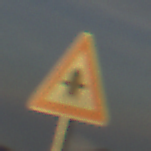
Verkehrszeichen: Vorfahrt
Umgebung: Outdoor, Nature
Tageszeit: SunriseSunset
Wetter: PartlyCloudy
Licht: Natural
Jahreszeit: Summer
Kontrast: HighContrast